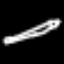
Label: pencil